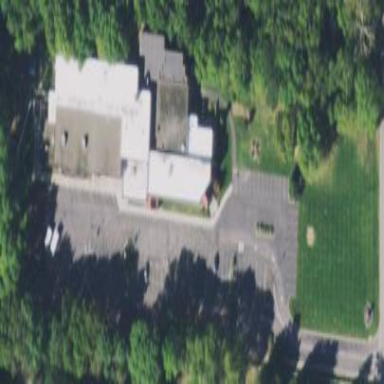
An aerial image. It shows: School.